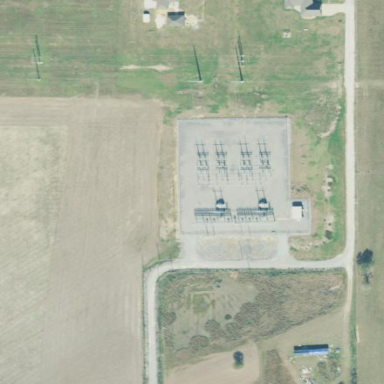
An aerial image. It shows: There is distribution substation enclosed by fence.